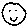
Label: smiley face